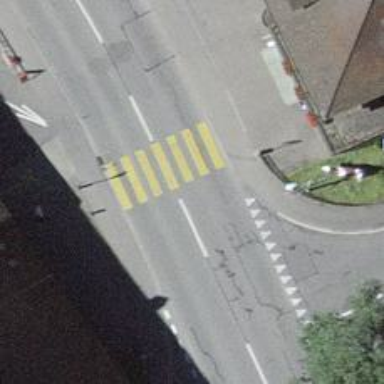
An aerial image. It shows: Zebra crossing on the road.